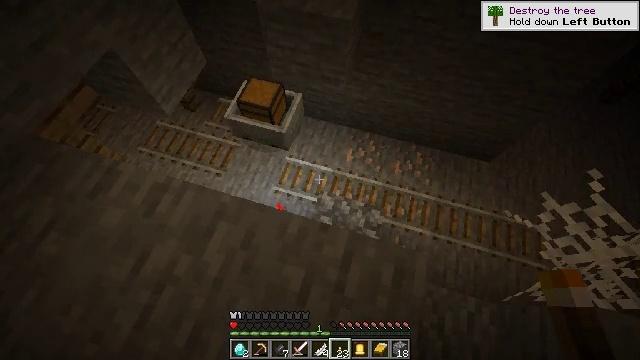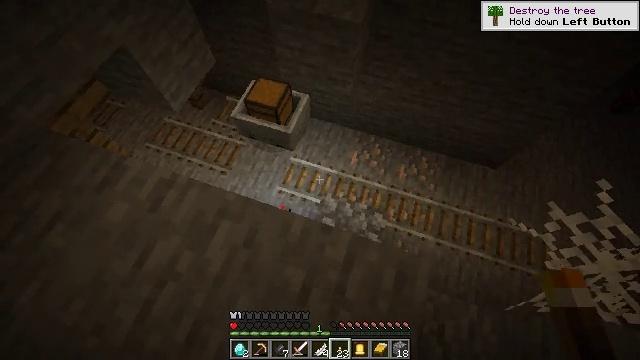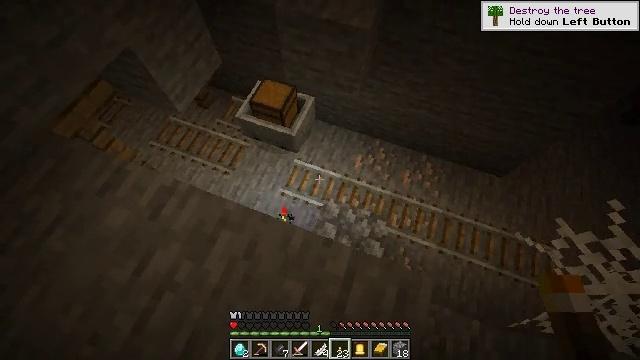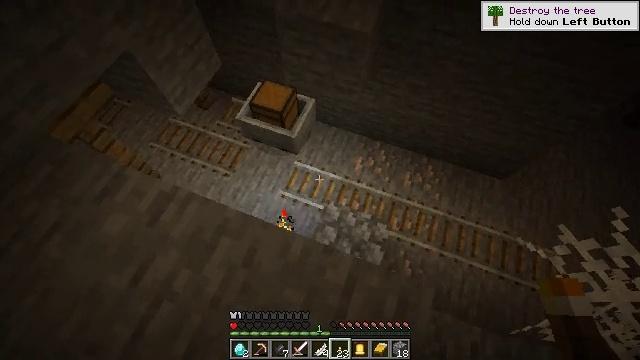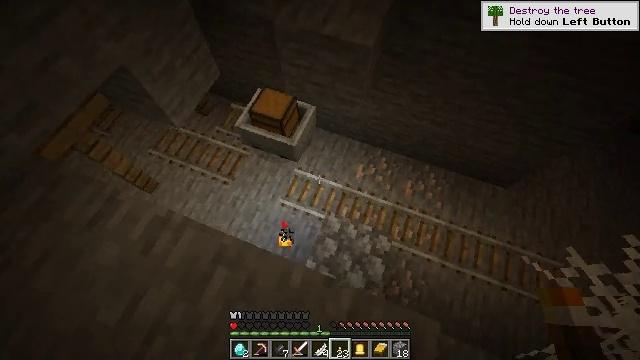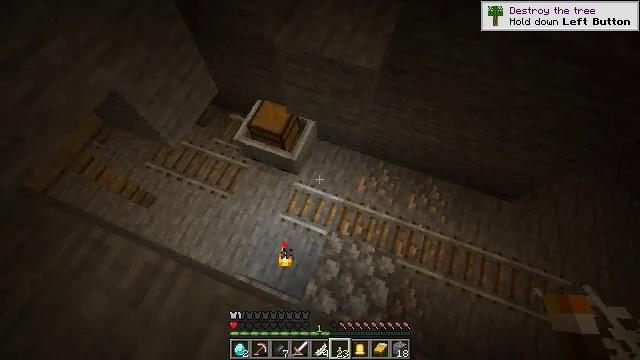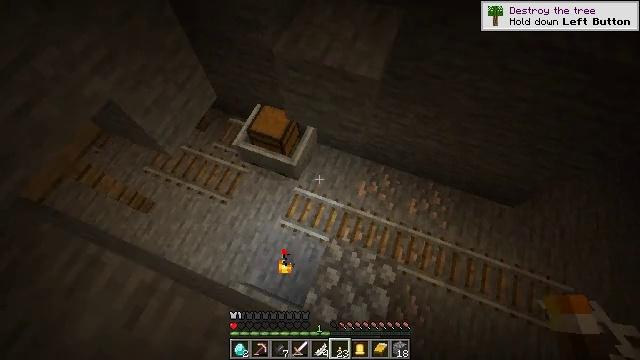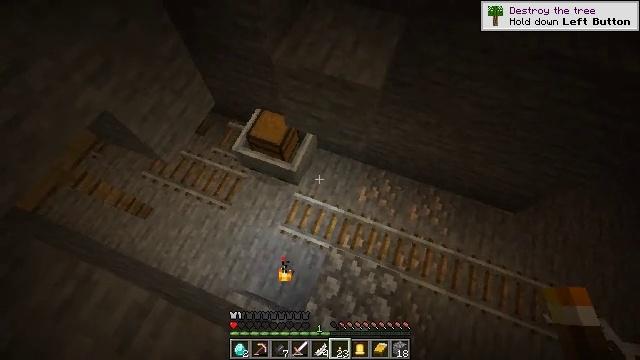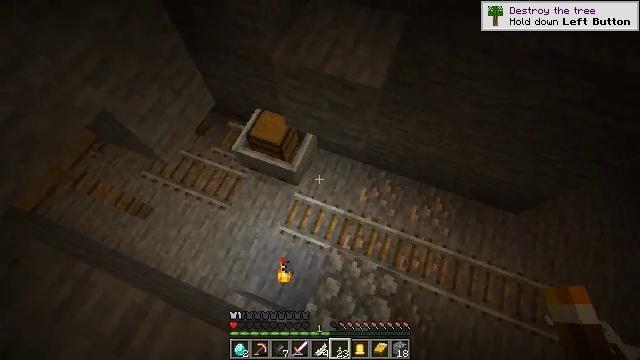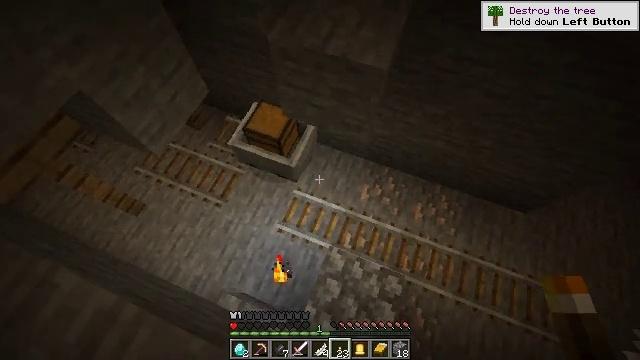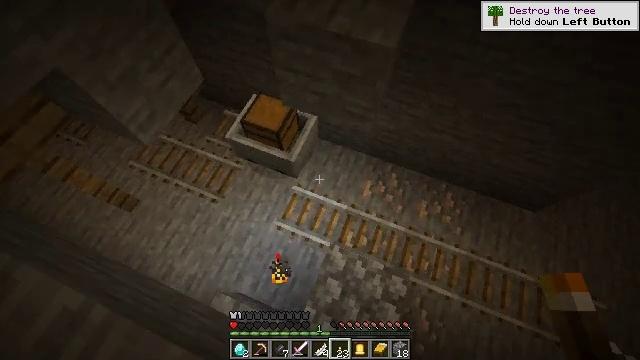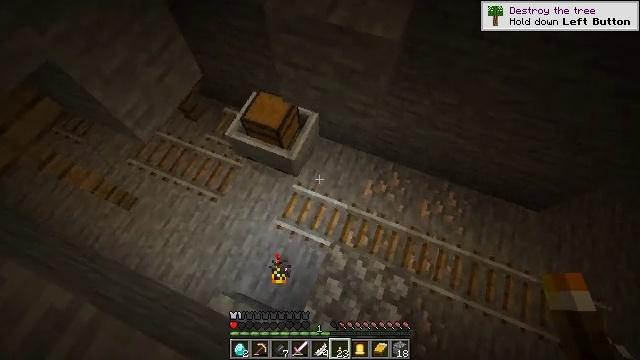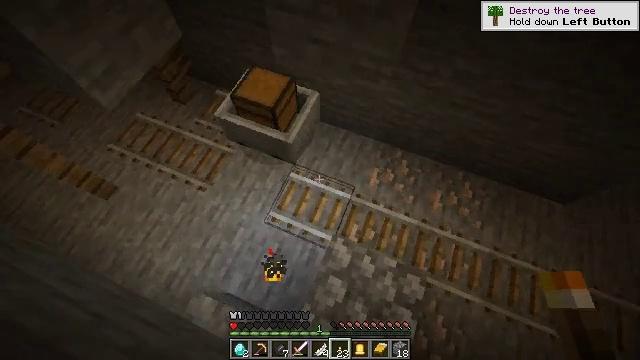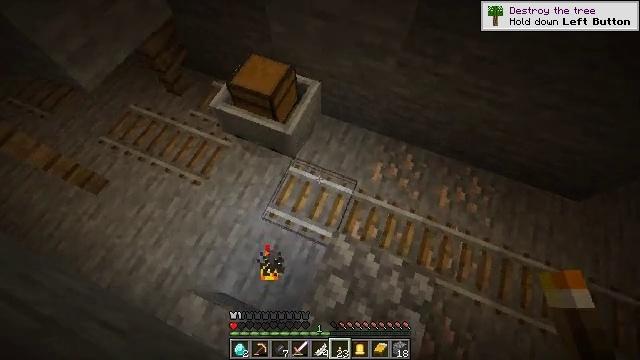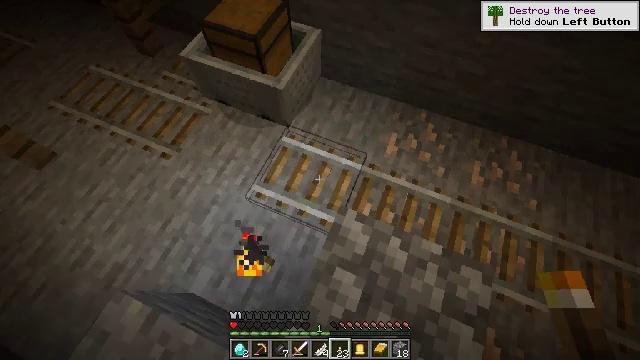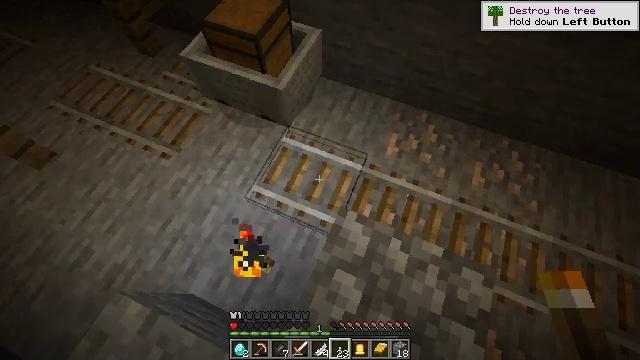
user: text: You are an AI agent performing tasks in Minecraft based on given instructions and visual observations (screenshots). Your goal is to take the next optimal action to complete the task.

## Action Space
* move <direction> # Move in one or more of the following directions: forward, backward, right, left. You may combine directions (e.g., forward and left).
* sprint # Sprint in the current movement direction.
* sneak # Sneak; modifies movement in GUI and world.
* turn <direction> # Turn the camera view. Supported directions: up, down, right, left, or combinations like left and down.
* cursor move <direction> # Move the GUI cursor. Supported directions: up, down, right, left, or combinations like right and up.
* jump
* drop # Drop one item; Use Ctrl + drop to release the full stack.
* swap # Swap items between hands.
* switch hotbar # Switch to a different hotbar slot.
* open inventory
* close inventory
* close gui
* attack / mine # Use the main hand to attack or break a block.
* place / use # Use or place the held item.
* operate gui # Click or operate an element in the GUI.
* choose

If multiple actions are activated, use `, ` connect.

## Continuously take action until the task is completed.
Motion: motion action
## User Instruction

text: Excavate some diorite.
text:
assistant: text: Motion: turn left
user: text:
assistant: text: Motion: move forward, turn left
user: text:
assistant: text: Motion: move forward
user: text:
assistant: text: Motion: move forward
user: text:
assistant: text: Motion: move forward
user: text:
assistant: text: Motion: no_op
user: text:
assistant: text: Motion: no_op
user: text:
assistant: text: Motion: no_op
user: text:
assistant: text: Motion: no_op
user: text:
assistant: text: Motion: no_op
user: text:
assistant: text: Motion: no_op
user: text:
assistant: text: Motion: no_op
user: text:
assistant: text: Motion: no_op
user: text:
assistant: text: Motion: no_op
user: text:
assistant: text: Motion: no_op
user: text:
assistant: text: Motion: no_op
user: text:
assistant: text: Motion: no_op
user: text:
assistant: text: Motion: no_op
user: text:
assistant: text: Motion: no_op
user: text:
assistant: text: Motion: no_op
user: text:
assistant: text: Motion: no_op
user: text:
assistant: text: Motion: turn right
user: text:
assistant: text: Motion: no_op
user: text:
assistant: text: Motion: no_op
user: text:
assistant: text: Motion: no_op
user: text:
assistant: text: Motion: no_op
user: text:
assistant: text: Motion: turn left
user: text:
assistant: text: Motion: turn left
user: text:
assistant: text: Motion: turn left and up
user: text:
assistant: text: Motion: turn left and up